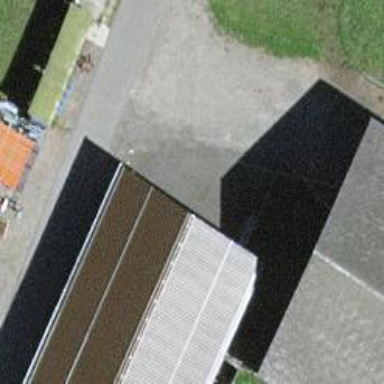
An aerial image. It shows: Farm shop.